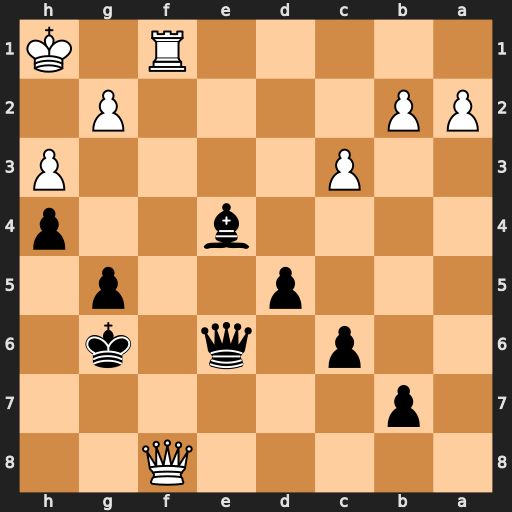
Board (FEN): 5Q2/1p6/2p1q1k1/3p2p1/4b2p/2P4P/PP4P1/5R1K
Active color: b
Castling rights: -
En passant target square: -
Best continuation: Qxh3+ Kg1 Qxg2#